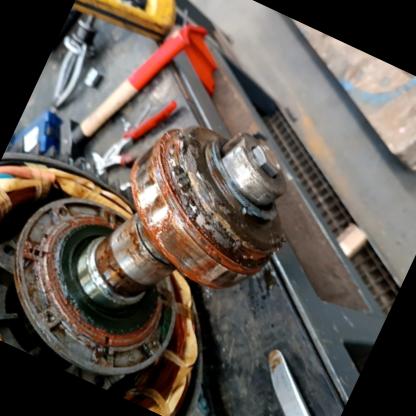
Klasa: inne